Field crop: tomato
Growth stage: 1
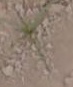
Species: cyperus